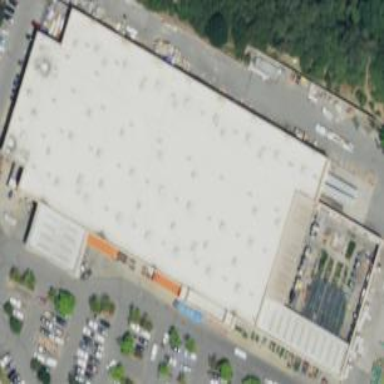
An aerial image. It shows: Home Depot building.